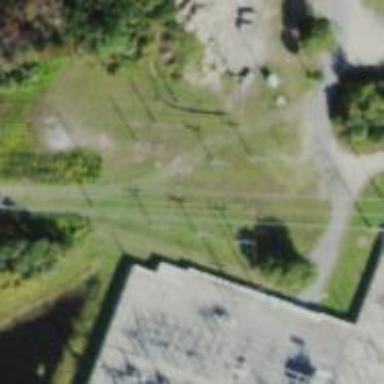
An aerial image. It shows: Power pole.